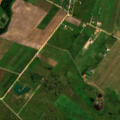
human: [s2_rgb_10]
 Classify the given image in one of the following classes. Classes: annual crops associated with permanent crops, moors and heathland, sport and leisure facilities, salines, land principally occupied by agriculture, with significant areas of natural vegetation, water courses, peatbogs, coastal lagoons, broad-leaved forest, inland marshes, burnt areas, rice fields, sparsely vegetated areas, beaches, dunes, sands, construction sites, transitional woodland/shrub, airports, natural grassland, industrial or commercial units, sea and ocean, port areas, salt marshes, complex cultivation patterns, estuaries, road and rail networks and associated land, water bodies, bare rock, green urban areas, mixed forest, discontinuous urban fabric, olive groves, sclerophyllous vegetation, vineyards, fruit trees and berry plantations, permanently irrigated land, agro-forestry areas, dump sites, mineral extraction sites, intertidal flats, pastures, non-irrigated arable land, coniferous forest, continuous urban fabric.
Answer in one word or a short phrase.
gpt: non-irrigated arable land, pastures, complex cultivation patterns